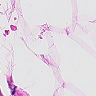
Metastatic tissue present: no